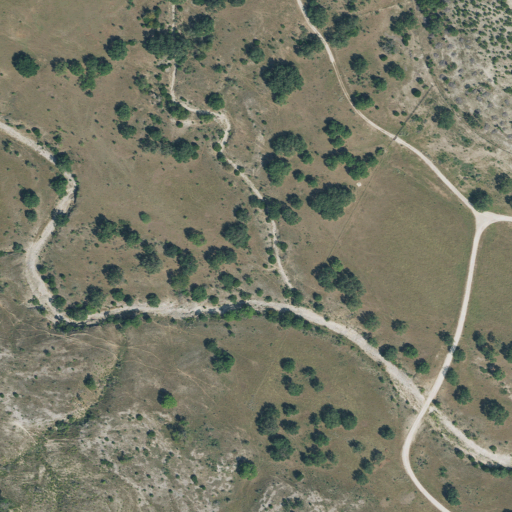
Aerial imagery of valley in Texas named Stockman Hollow containing shrub and grassland